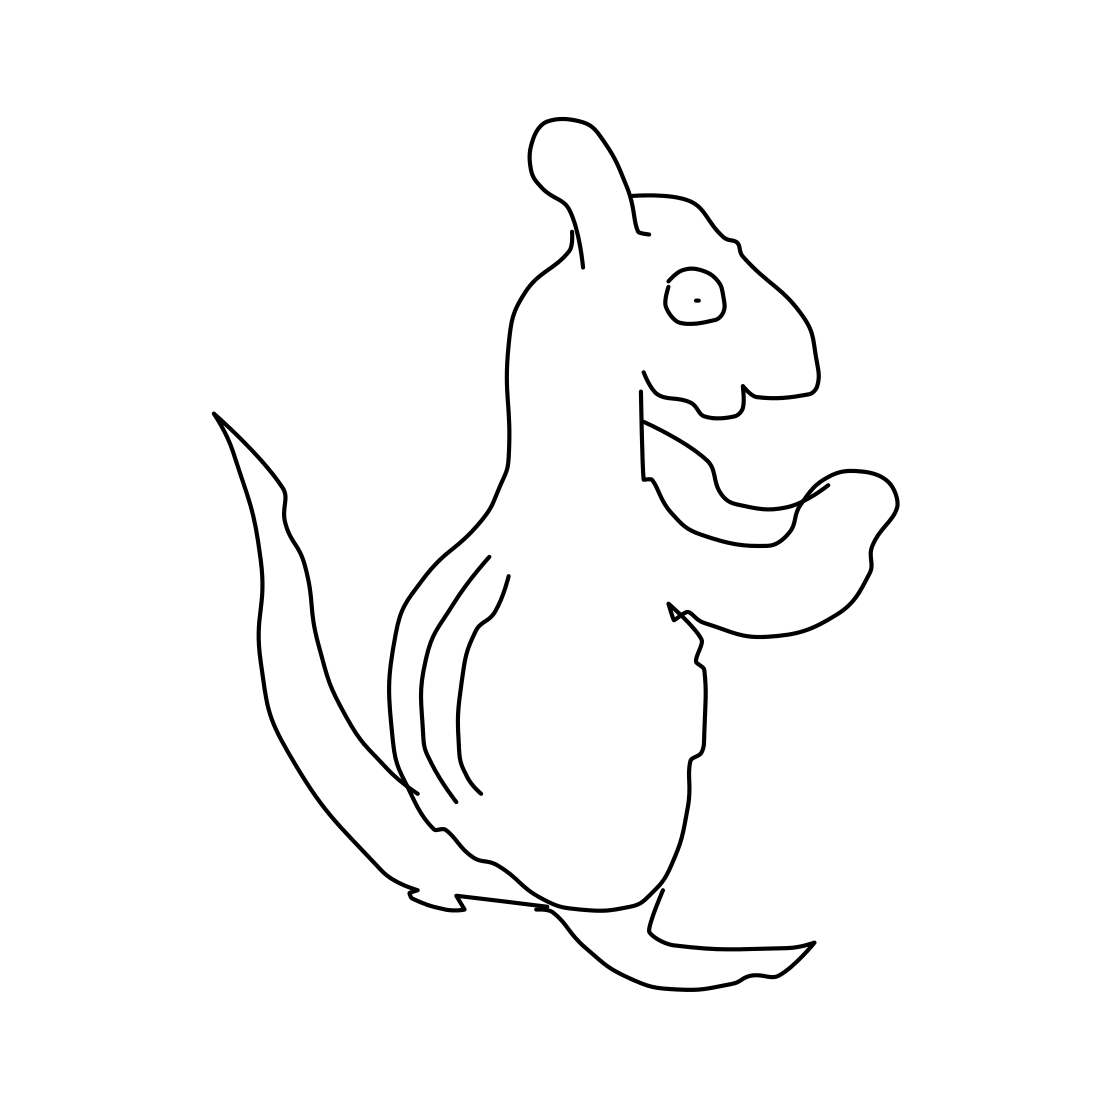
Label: squirrel